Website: walmart
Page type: billing-address
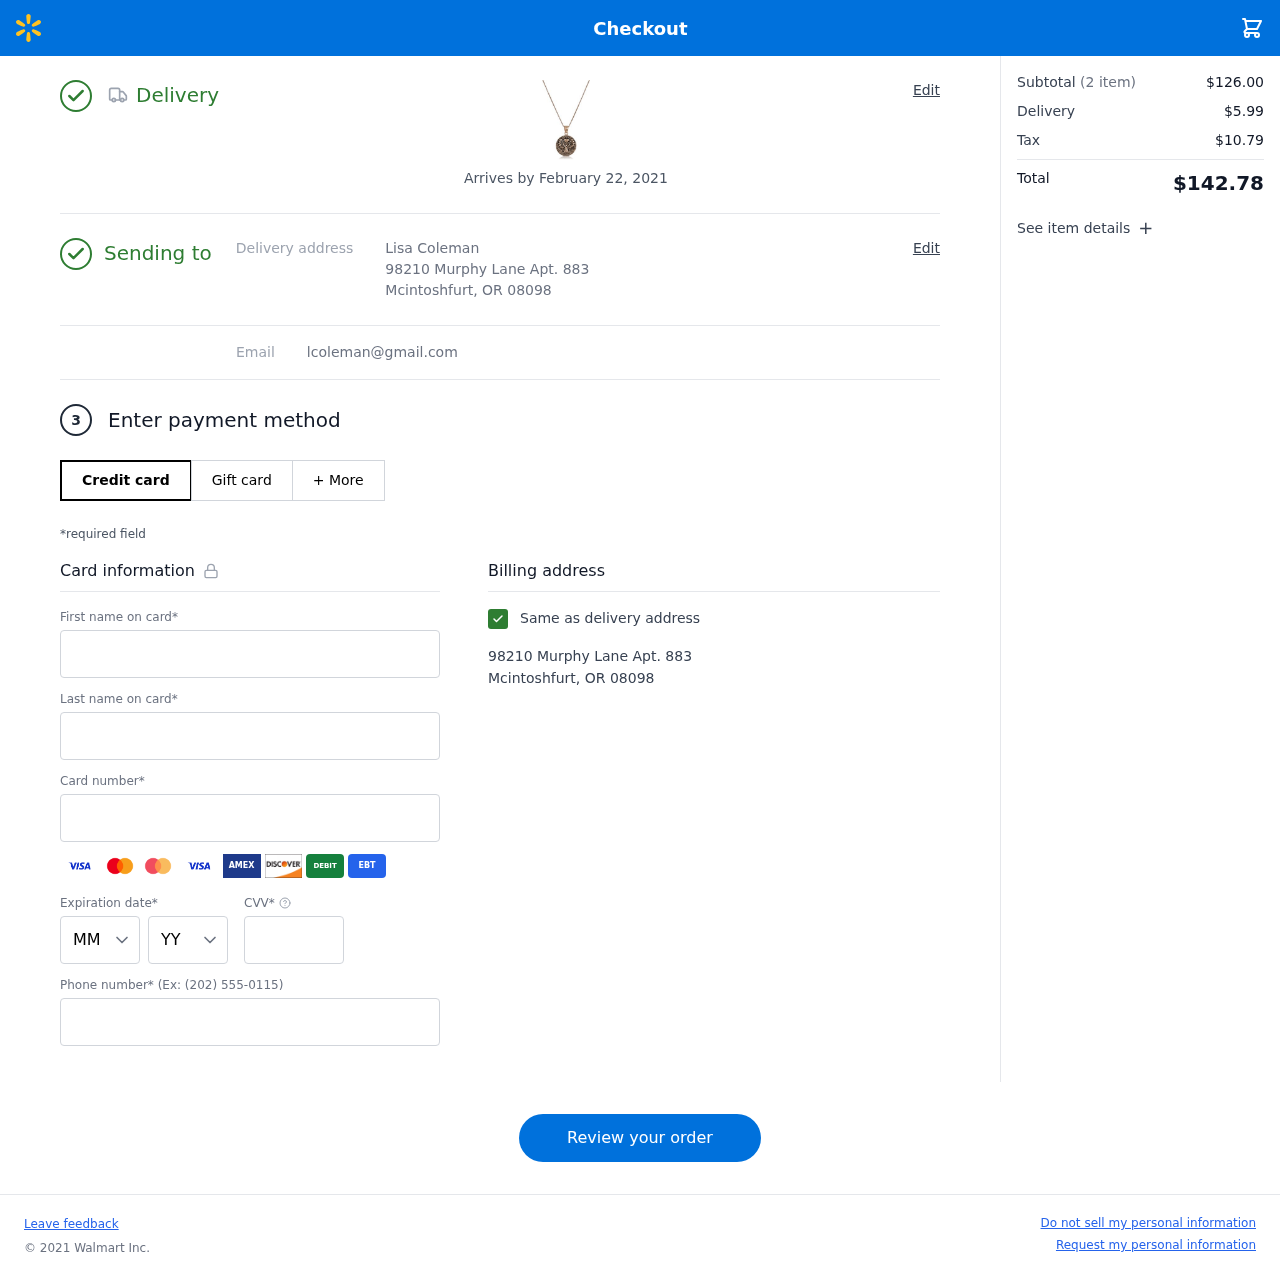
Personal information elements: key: PII_CARD_CVV
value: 1624
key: PII_CARD_EXPIRY_MONTH
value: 02
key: PII_CARD_EXPIRY_YEAR
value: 26
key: PII_CARD_NUMBER
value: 3761 8580 2989 892
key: PII_EMAIL
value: lcoleman@gmail.com
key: PII_FIRSTNAME
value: Lisa
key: PII_FULLNAME
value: Lisa Coleman
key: PII_LASTNAME
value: Coleman
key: PII_PHONE
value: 8016372895
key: PII_STREET
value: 98210 Murphy Lane Apt. 883
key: PII_CITY_STATE_ZIP
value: Mcintoshfurt, OR 08098
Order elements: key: ORDER_DELIVERY_DATE
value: Arrives by February 22, 2021
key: ORDER_NUM_ITEMS
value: (2 item)
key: ORDER_SUBTOTAL
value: $126.00
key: ORDER_SHIPPING_COST
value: $5.99
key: ORDER_TAX
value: $10.79
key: ORDER_TOTAL
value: $142.78